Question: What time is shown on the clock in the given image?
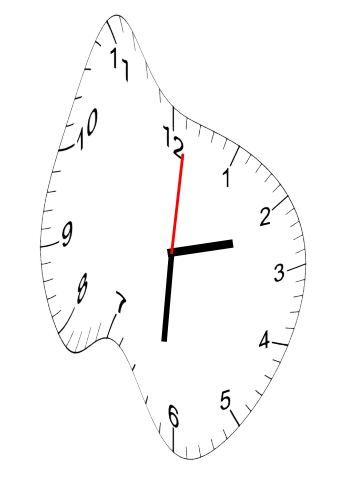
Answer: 02:31:01